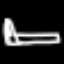
Label: bed